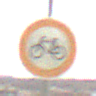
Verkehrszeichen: VerbotRadverkehr
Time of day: Midday
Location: Outdoor (Nature)
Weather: Overcast
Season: NotSpecified
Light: Natural